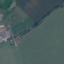
Land use / land cover class: Pasture